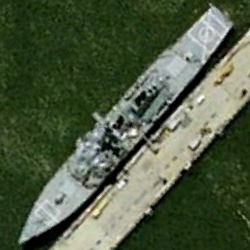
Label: destroyer